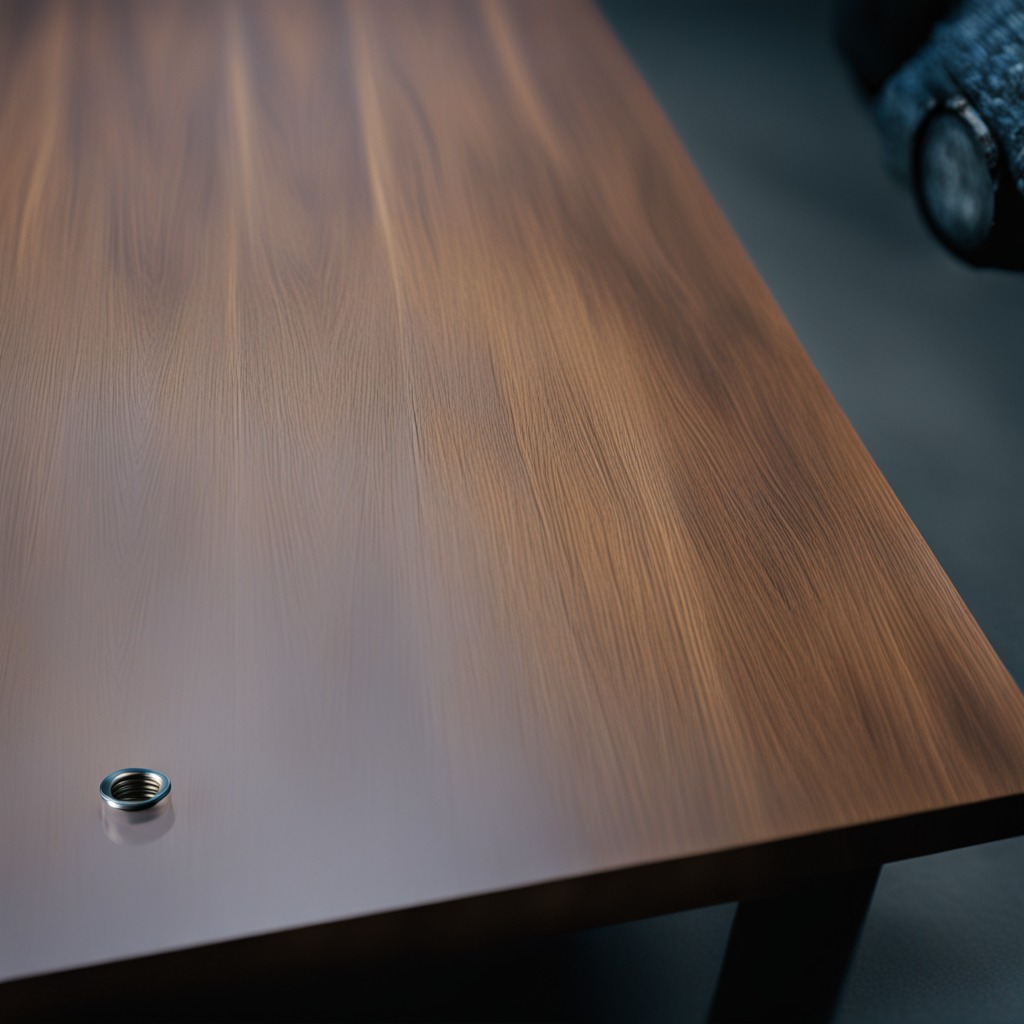
A metal nut is lying on a old table with faint burn marks in a small garage at twilight.